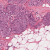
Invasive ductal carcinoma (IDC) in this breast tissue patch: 0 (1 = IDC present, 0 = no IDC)